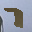
Label: 7